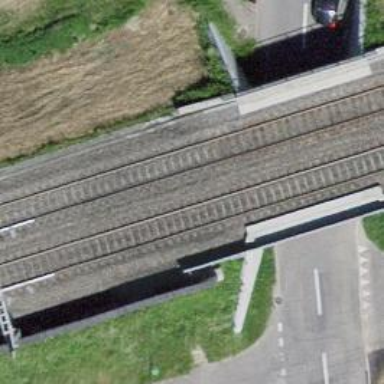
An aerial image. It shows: Bridge with electrified rail tracks and contact line.